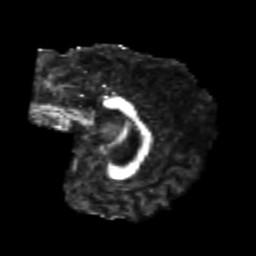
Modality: FA
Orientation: sagittal
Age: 22
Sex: female
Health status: healthy
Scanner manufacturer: philips
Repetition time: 7.384 s
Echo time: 0.08599 s